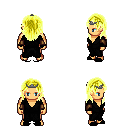
a pixel art fantasy rpg character, male body template, human, tanned skin, gray robe, magenta pants, gold long hairstyle, iron tiara, cloth bracers, black slippers, four views (front, back, left, right), 2x2 character sprite sheet, small pixel art, hard edges, no anti-aliasing